Question: I get this error/warning about unrecognized locale when submitting an iOS7 project to the App Store, the project is based on a iOS6 project so I assume there is some change on iOS7 when submitting.
Any clue to fix this?

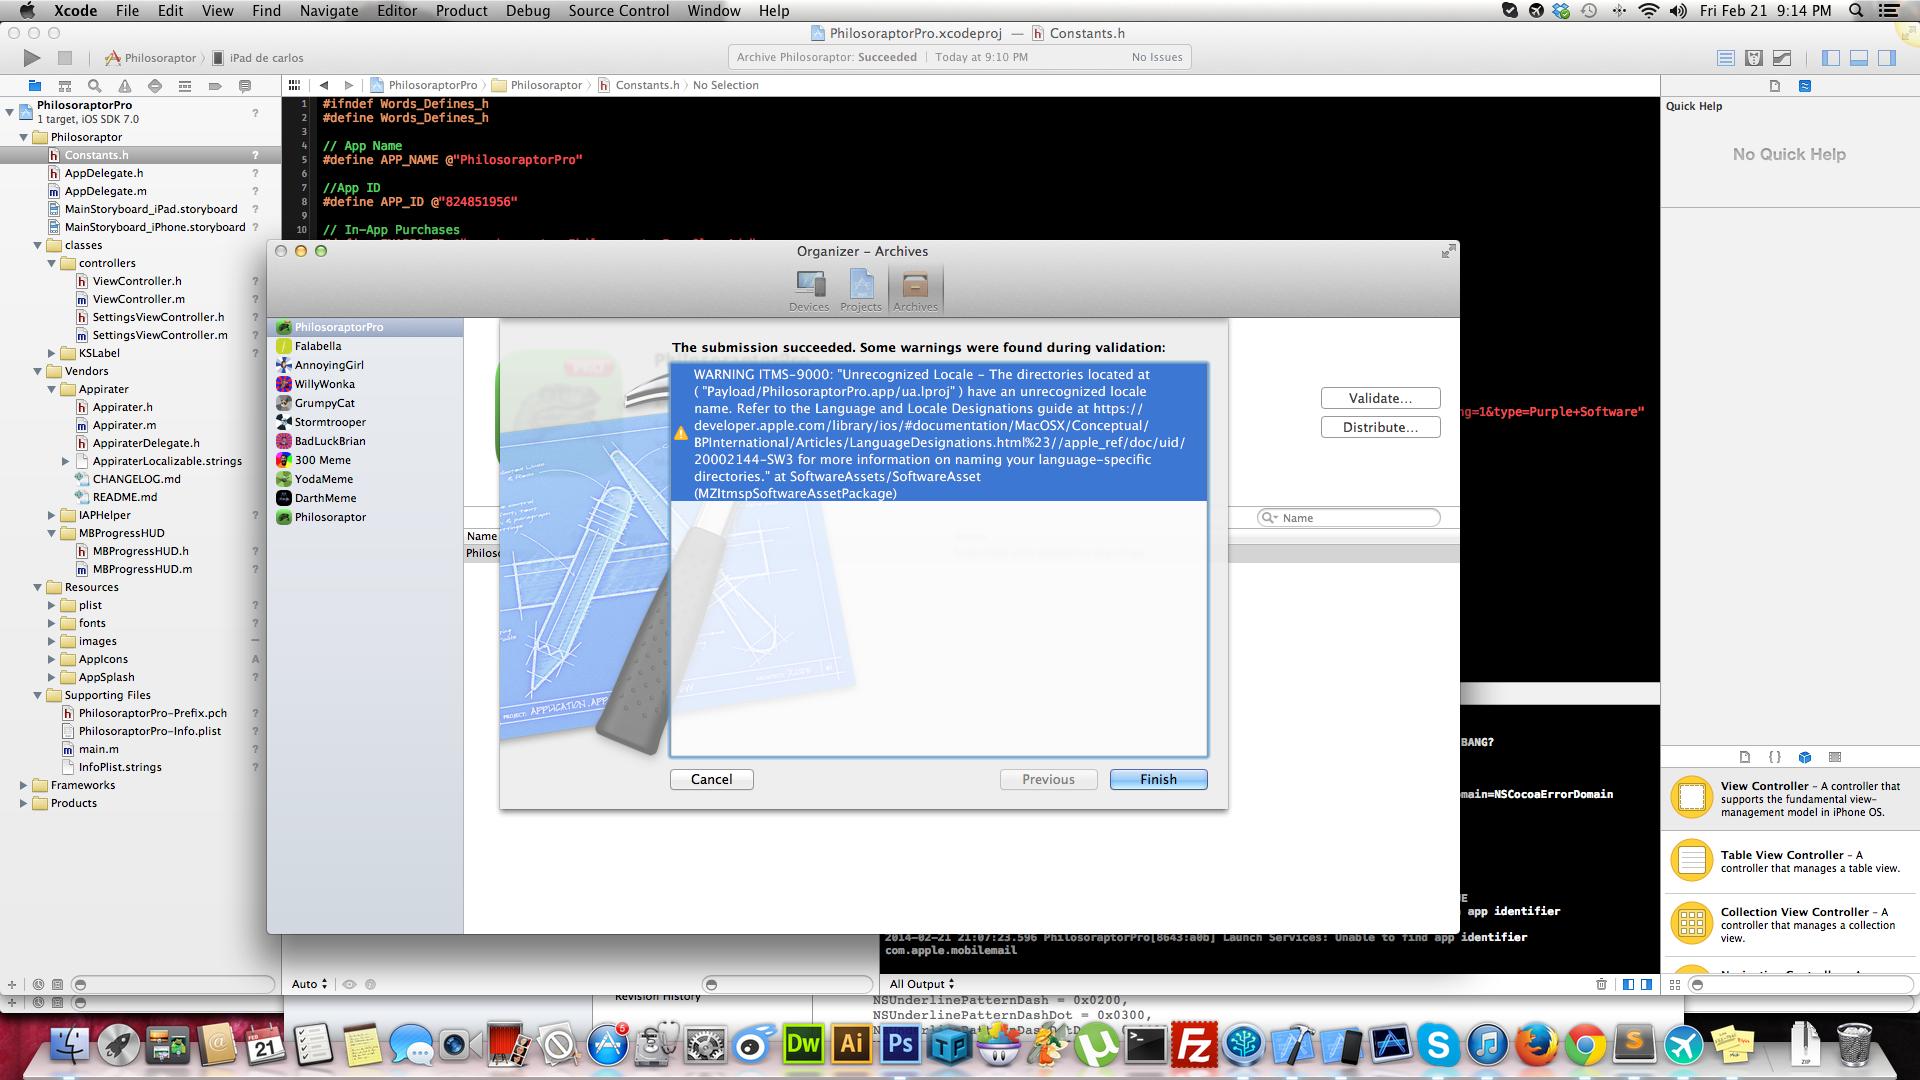
Answer: I have fixed by removing a NULL locale directory "ua.lproj" from the Appirater library and reference again.